Question: I'm using table per hierarchy inheritance within my enitity model and I have a parent table that contains relationships to other tables via foreign keys.
My parent table (Product) has a FK relationship to another table which in EF resolves to a Navigation Property. I can easily move that navigation property to my child table (Fragrance) and delete it from the parent which is great. However I also want to move the foreign key property (FragranceId) to the child but I can't work out how to do this because the FK relationship requires that my parent table has that property.
The diagram below illustrates how far I've got, basically what I'm trying to do is move the FragranceId into the Perfume entity.

It seems like this should be possible but since Perfume is not a table it can't take on the database relationship and while that relationship exists between Fragrance and Property I can't remove FragranceId from Product.
Moving the FragranceId leads to an EF error 'there is no property with the name FragranceId defined in the type referred by Role Product.
The relationship between Fragrance and Perfume is 1 to 1.
Any help would be awesome. Thanks.
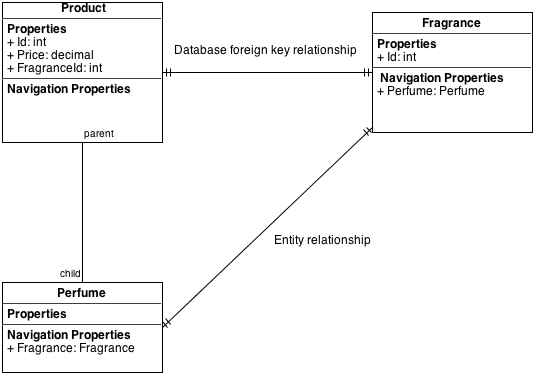
Answer: So it turns out the answer is pretty simple I just needed to delete the database foreign key relationship from my entity model and I could move the FragranceId to the perfume entity.
I then needed to manually remove all reference to the FK from the edmx file's XML to resolve error 3015 and finally re-map the FragranceId to fix error 3004.